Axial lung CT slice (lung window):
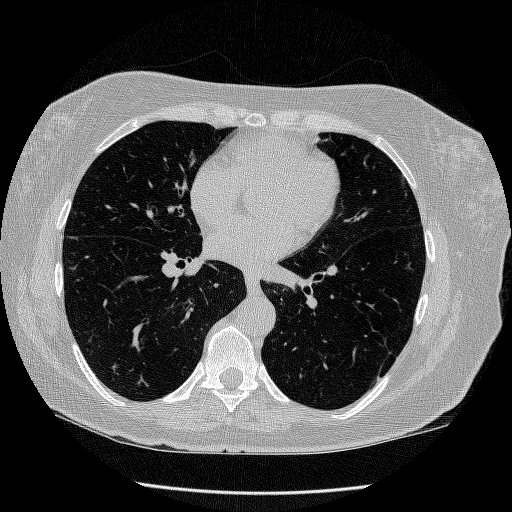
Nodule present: no